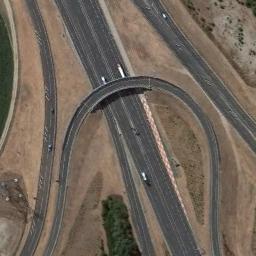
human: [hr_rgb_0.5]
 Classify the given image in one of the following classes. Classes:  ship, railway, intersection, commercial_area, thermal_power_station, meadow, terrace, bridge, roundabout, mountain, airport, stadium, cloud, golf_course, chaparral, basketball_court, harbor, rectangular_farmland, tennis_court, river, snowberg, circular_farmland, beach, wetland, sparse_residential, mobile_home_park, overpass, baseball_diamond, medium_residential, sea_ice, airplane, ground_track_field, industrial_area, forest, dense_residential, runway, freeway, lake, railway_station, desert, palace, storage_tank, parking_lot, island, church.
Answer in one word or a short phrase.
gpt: overpass